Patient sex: F
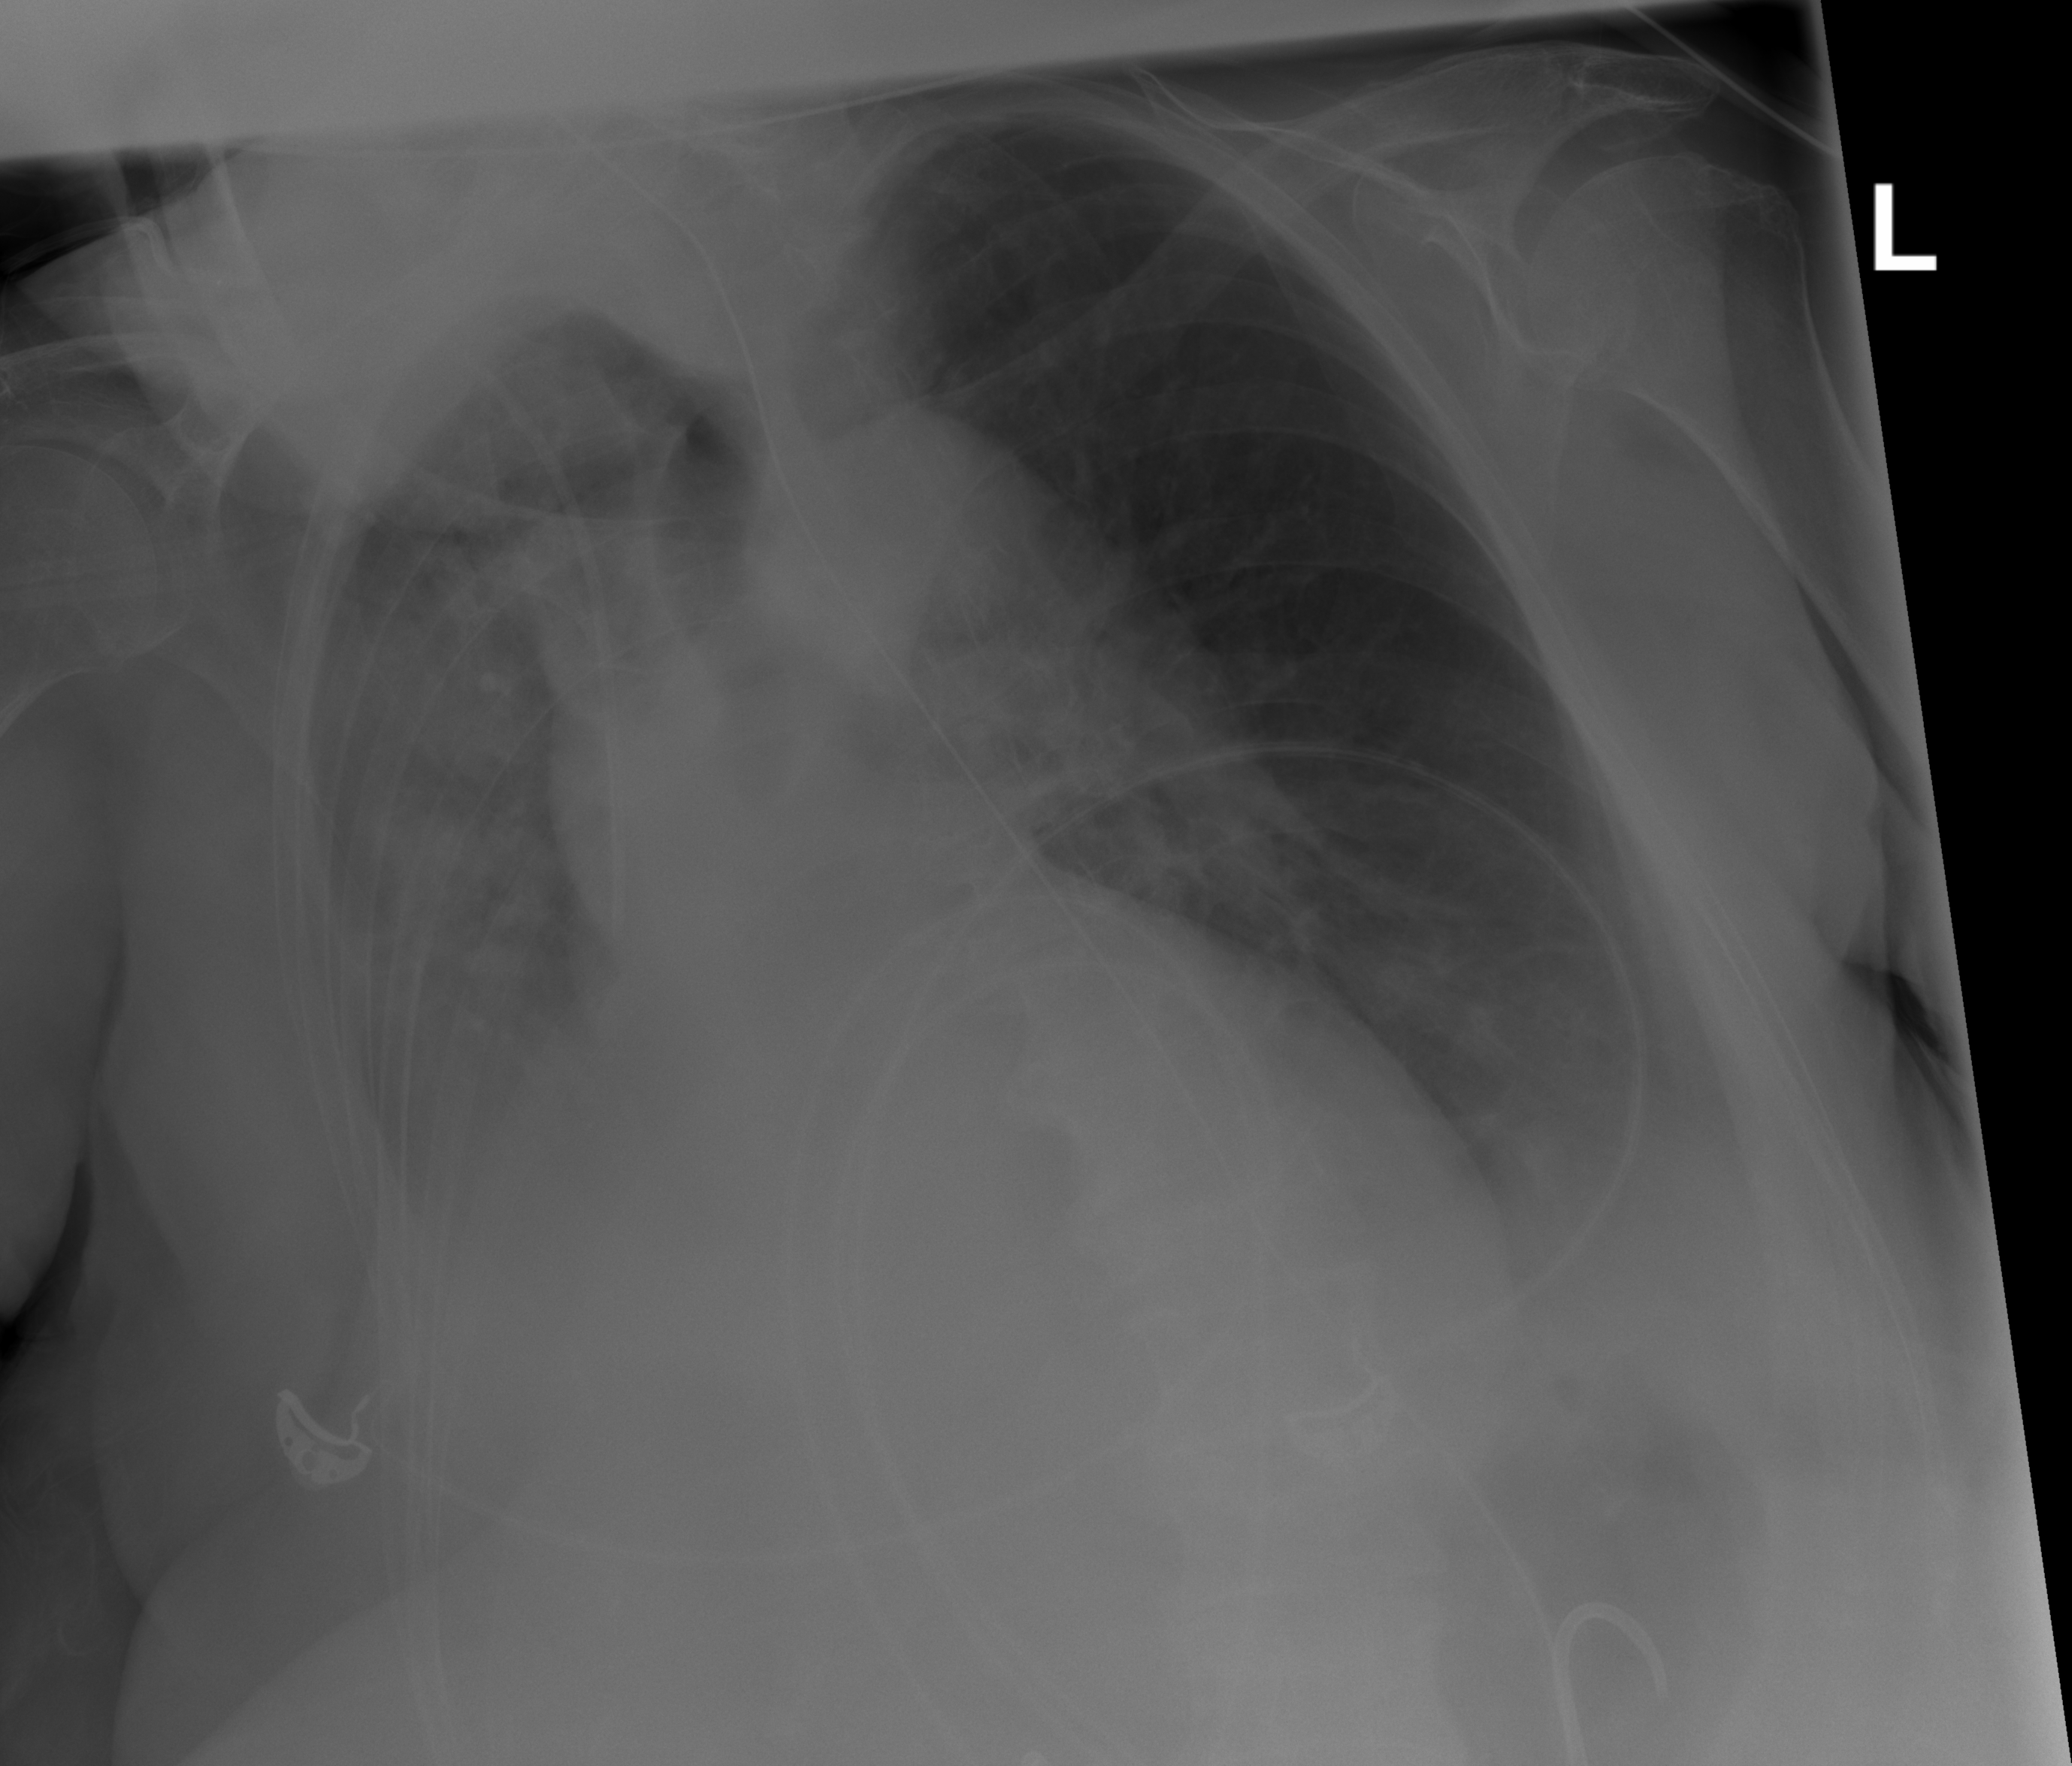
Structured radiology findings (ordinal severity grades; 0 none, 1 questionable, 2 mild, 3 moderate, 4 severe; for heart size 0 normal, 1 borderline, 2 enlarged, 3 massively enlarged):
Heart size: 2
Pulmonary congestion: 2
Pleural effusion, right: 3
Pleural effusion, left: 2
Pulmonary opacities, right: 3
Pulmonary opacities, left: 2
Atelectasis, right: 2
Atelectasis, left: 2